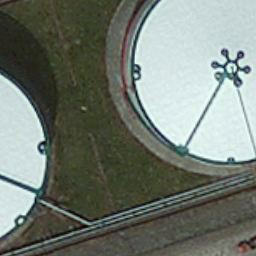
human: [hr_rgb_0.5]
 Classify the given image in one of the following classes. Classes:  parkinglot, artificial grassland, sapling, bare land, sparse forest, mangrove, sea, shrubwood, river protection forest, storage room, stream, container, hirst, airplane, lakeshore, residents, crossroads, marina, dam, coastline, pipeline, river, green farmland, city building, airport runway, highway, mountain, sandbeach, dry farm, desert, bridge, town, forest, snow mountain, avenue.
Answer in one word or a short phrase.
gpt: storage room